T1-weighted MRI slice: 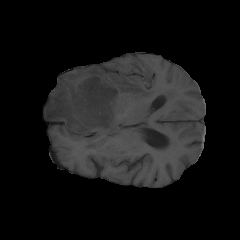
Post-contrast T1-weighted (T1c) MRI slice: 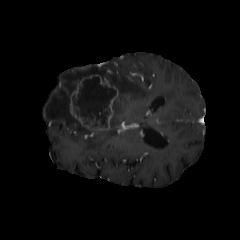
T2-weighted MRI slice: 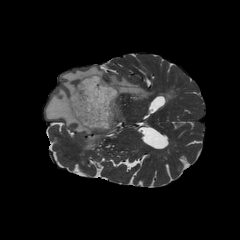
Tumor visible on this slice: yes